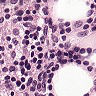
Metastatic tissue present: no